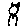
Label: cat